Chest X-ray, PA view. Patient: 63 years old, sex M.
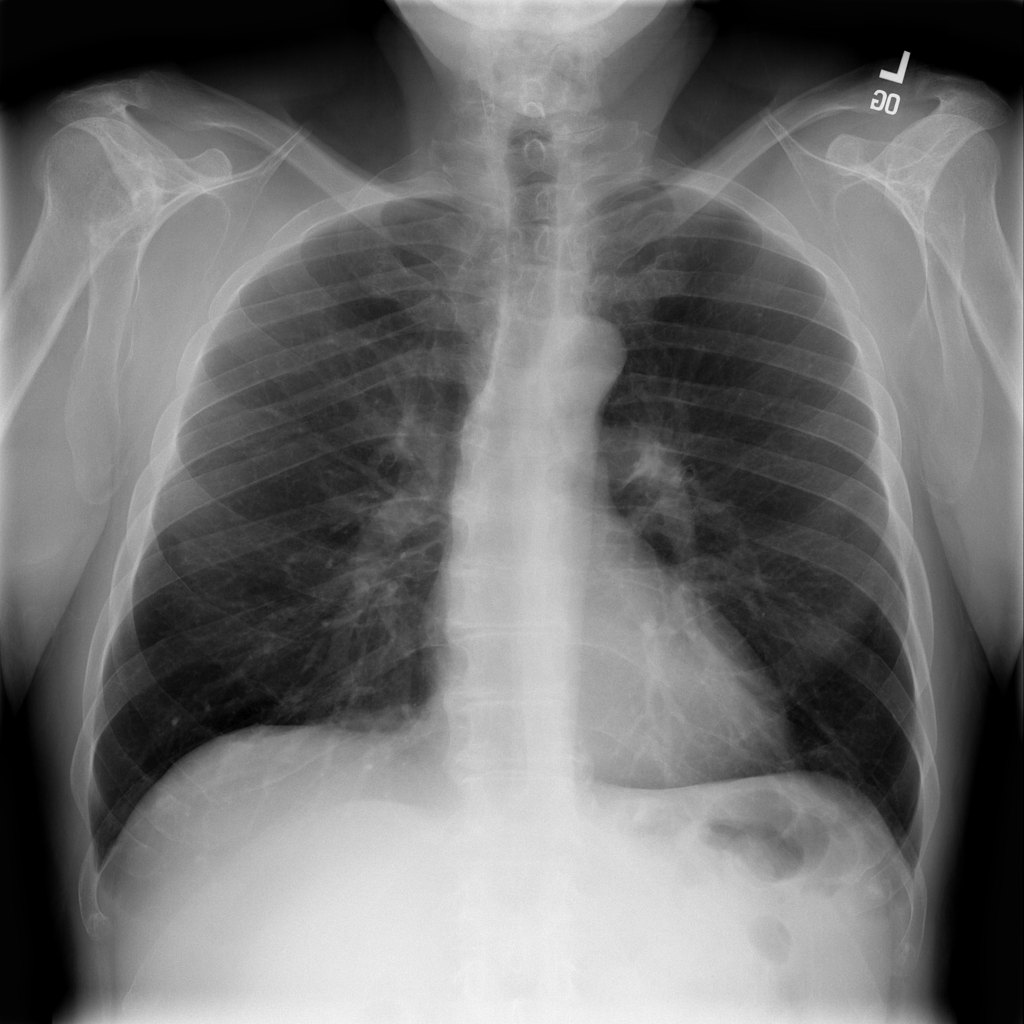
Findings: No Finding